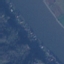
Land use / land cover: River